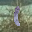
Label: 1